Interaction volume radius: 5 \u00c5
Interaction volume height: 20 \u00c5
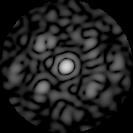
Disorder parameter: 0.6342